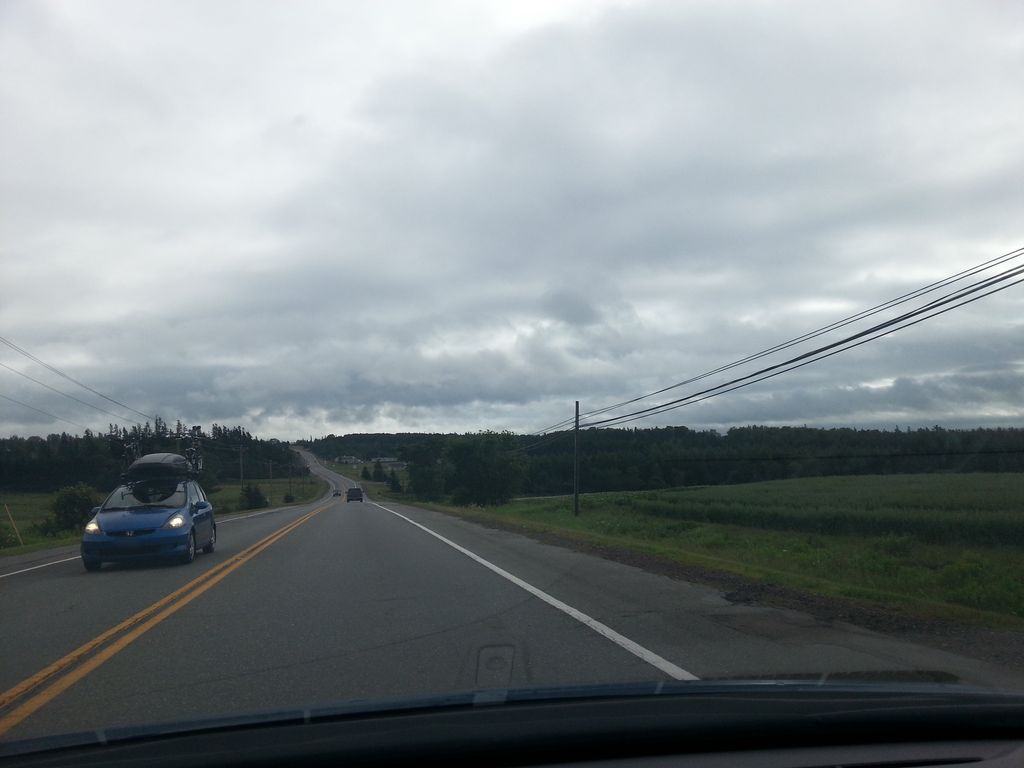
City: charlottetown